Fundus camera: zeiss
Shooting center: fovea
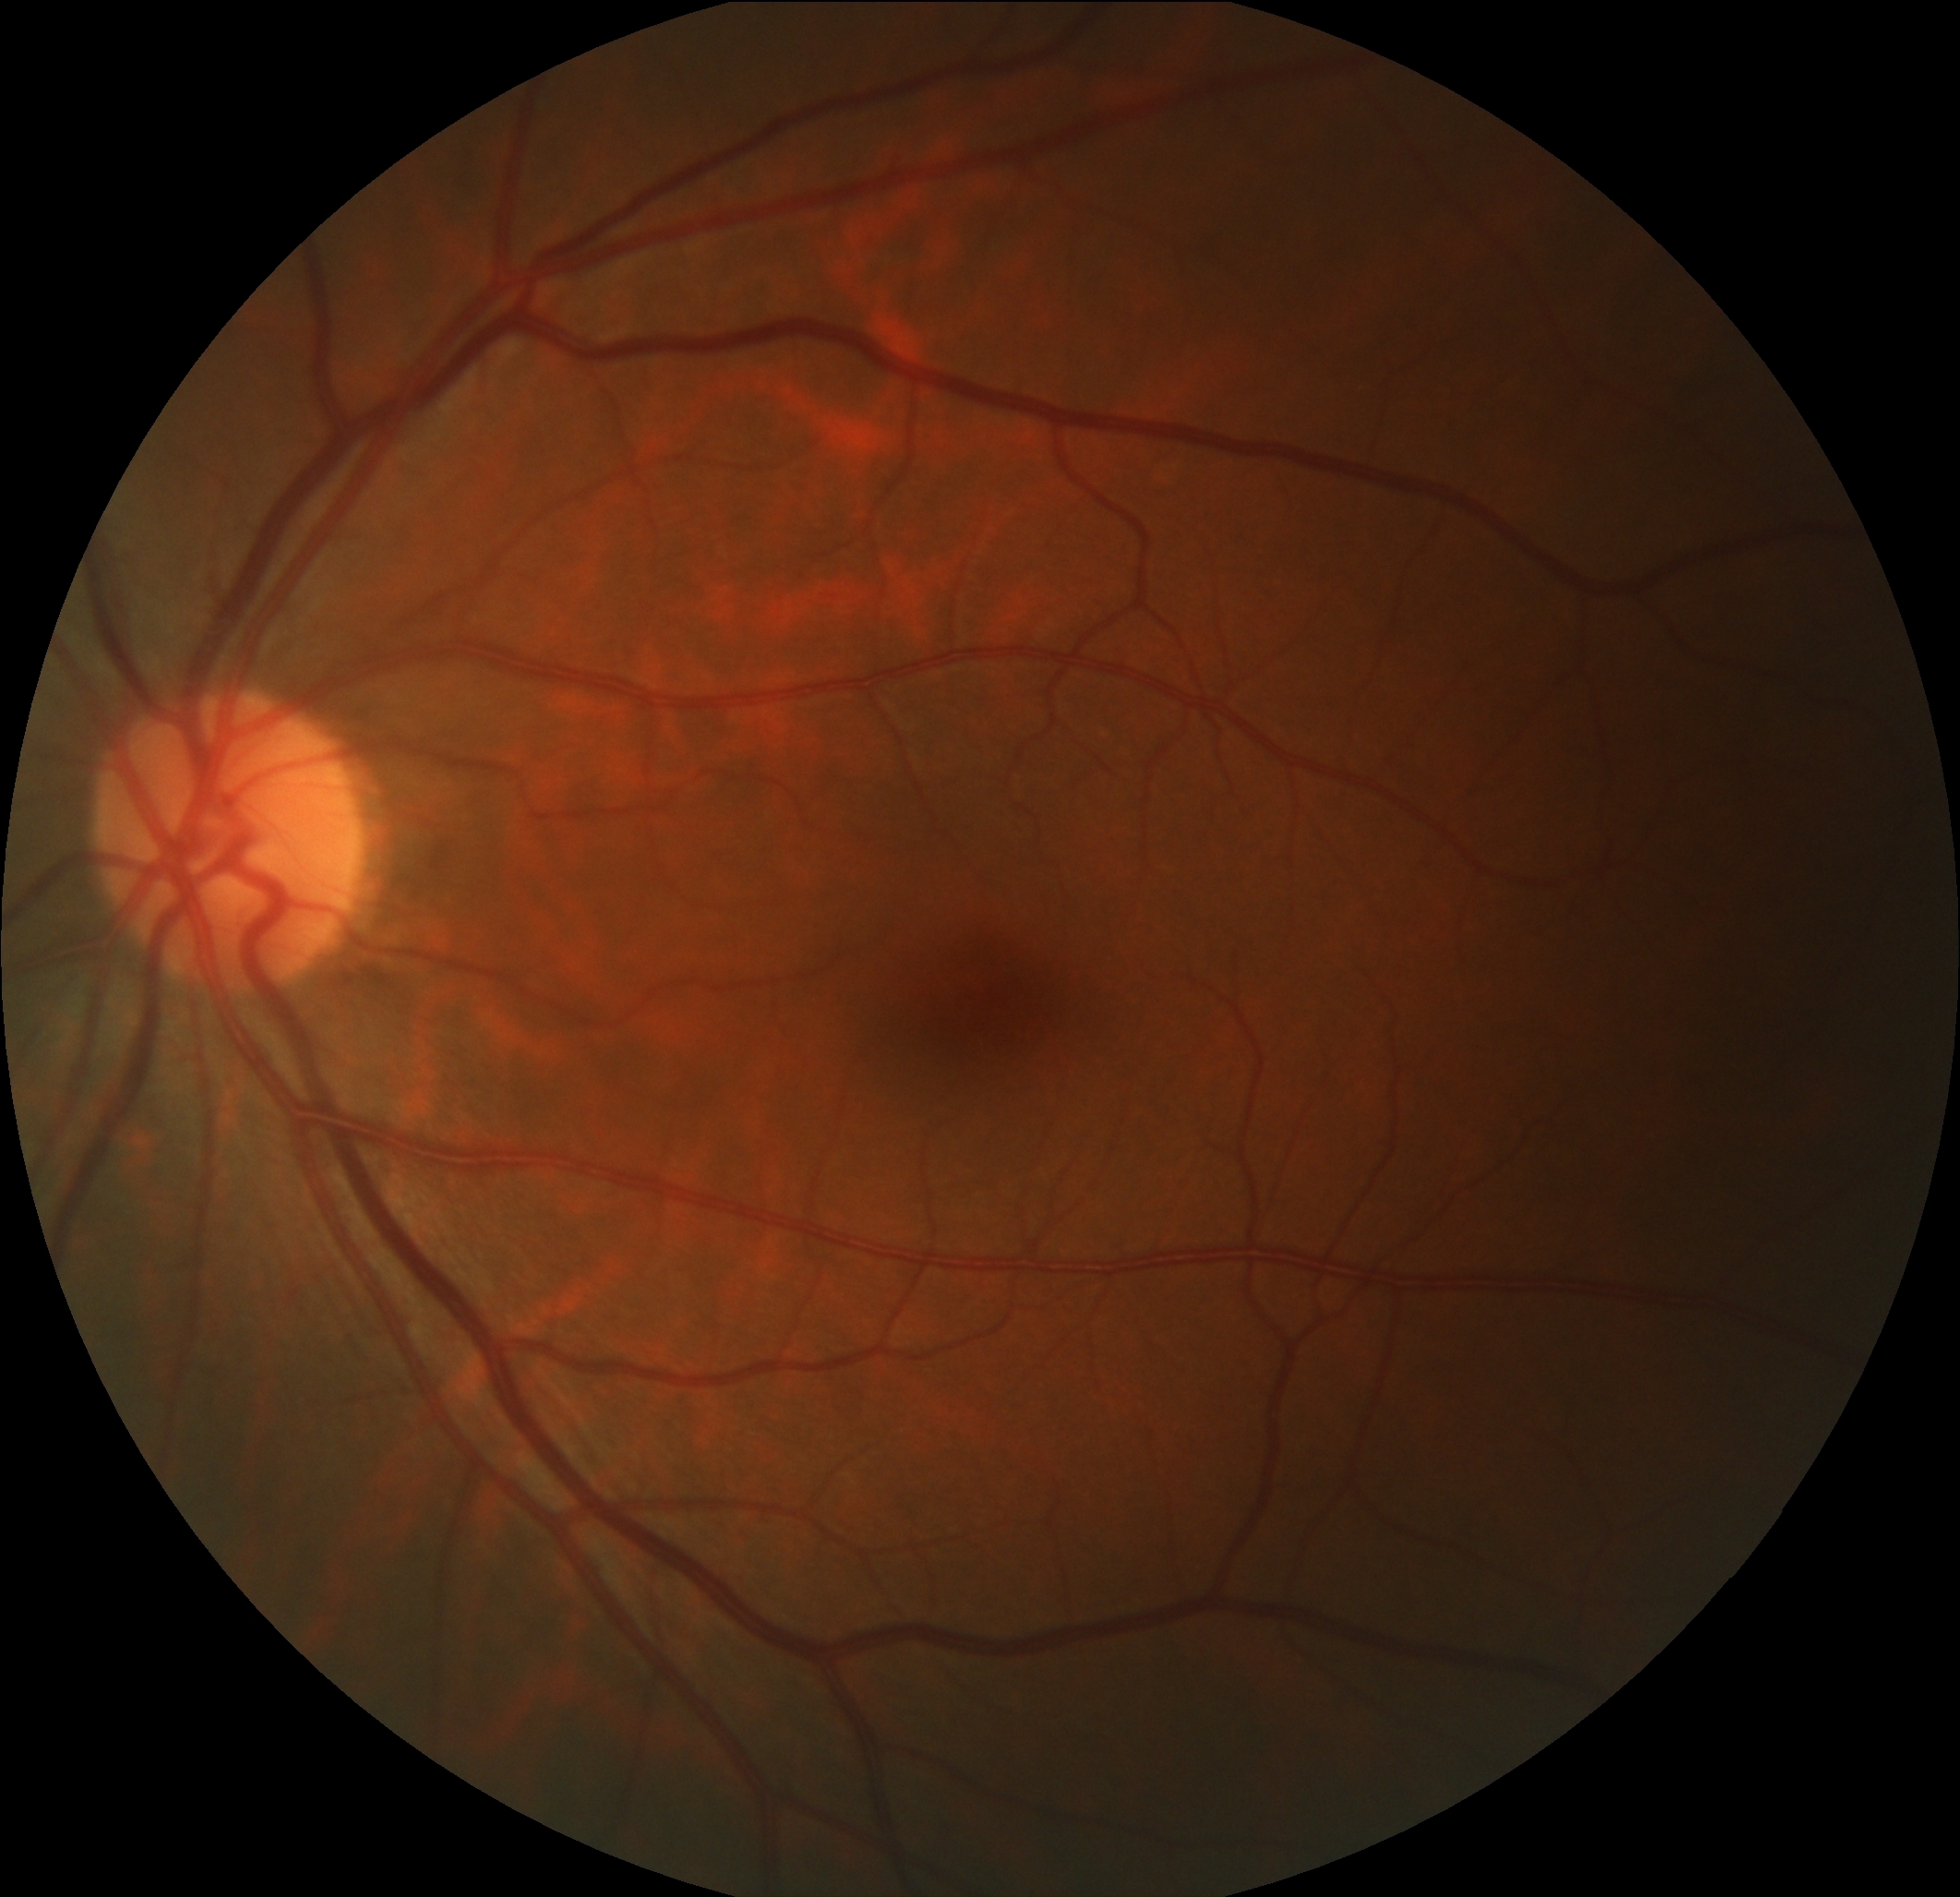
Pathologic myopia: no
Patchy retinal atrophy: absent
Retinal detachment: absent